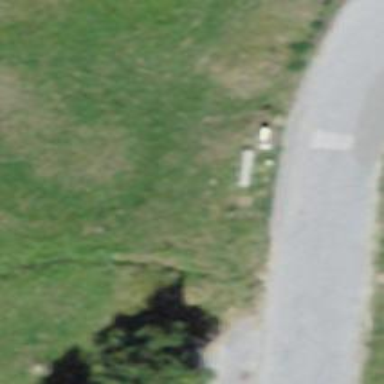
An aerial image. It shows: Brown bench.